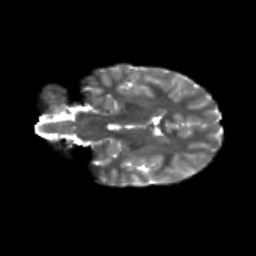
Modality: T2w
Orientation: coronal
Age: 9
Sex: male
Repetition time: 9.512 s
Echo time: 0.089 s